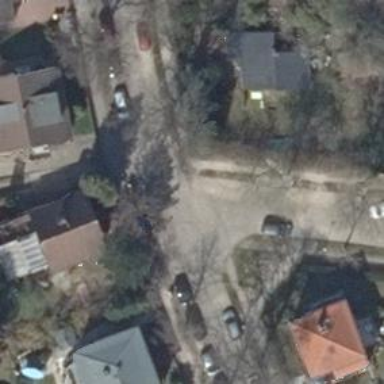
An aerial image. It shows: Residential road with sidewalks on both sides.